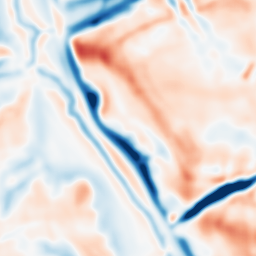
Category: multiscale
Decomposition family: dog
Decomposition parameters: sigma_low: 3
sigma_high: 10
Upsampling method: sinc_hamming
Upsampling parameters: scale: 4
kernel_size: 8
Upsampling scale: 4